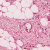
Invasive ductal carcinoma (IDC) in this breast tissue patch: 1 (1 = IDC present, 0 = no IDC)